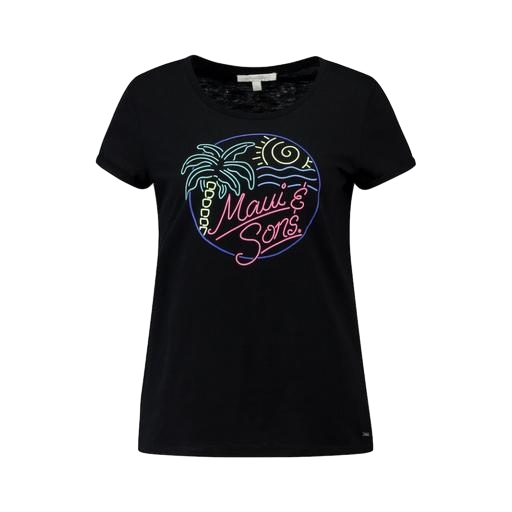
black plus size printed t-shirt only macy, black geo-print t-shirt only macy, black iris graphic t-shirt only macy, white background